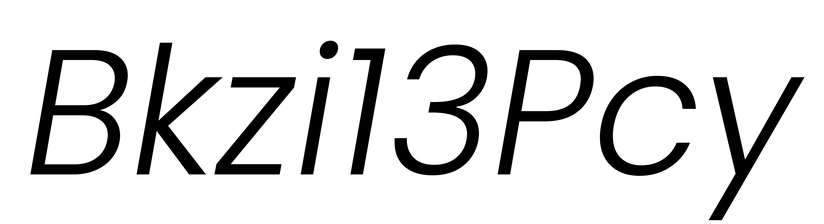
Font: Poppins-LightItalic